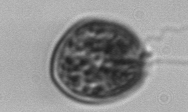
Label: Prorocentrum